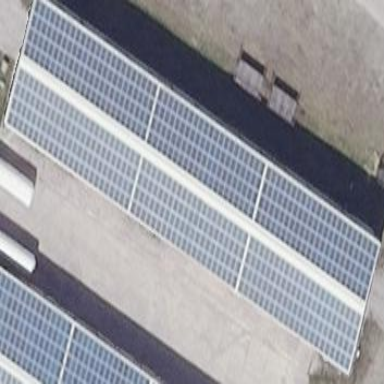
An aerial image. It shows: Building featuring small installation solar photovoltaic panel for electricity generation.